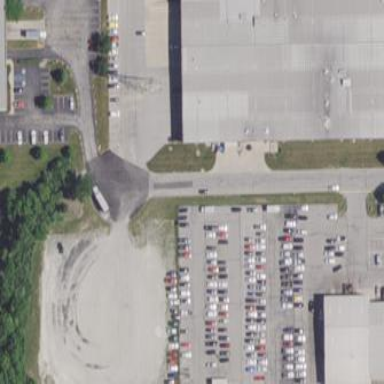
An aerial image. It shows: Parking area.